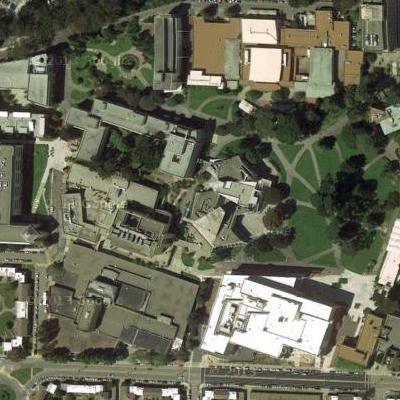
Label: cIndustry